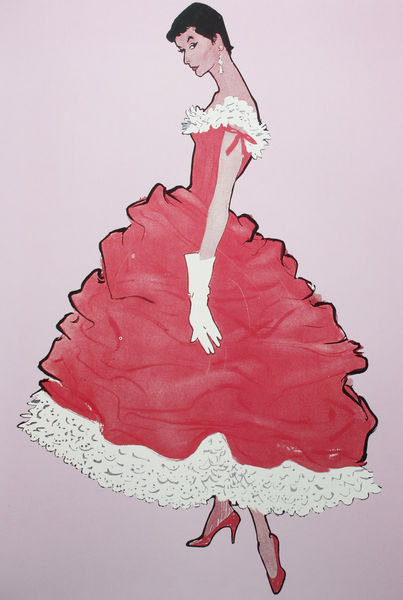
Titel: Kleid von Cristobal Balenciaga
Künstler: René Gruau
Standort: viele Standorte
Institution: viele Standorte
Schlagwörter: weiß, ausschnitt, elegant, finger, frau, frisur, haar, handschuh, handschuhe, kleid, ohrring, schwarz, skizze, zeichnung, blick, dame, rot, mode, rock, schleife, arm, augen, falten, kragen, lang, spitze, ärmel, hals, haare, pose, stoff, ohrringe, saum, rosa, spanien, taille, modell, schuhe, graphik, füsse, nacken, rüschen, masche, abendkleid, schwarze haare, südländerin, unterrock, kontur, scharz, posieren, entwurf, ohring, pumps, absatz, gerafft, zwichnung, kurzhaar, lady, schleifchen, perlenohrringe, ohranhänger, fashion, stöckelschuhe, modeschau, modeentwurf, cocktailkleid, rückendecolleté, modezeichnung, modellzeichnung, fashion illustration, rüschenbesatz, u bootausschnitt